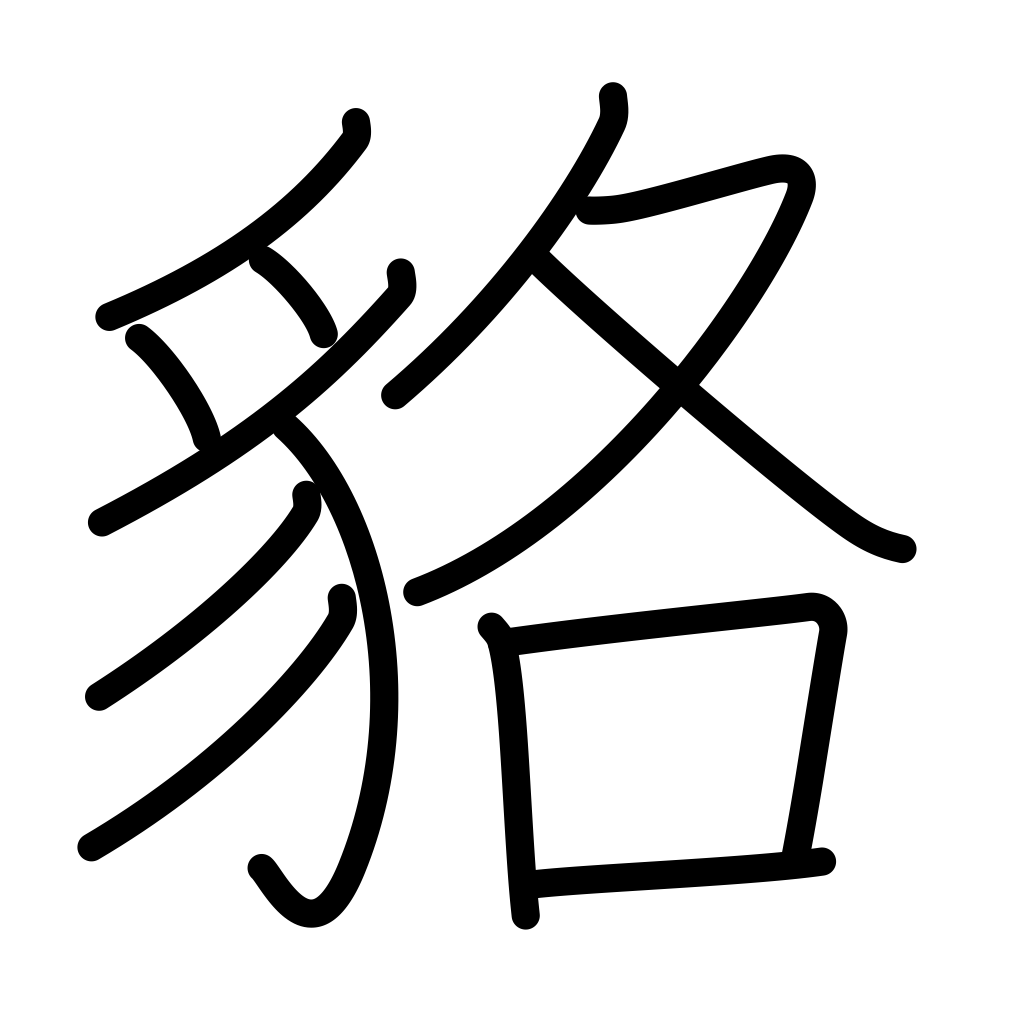
Meaning: badger